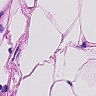
Metastatic tissue present: no